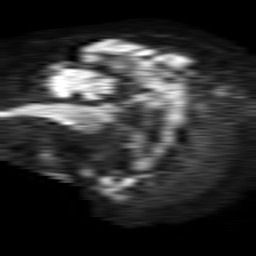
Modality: TRACE
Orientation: sagittal
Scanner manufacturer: philips
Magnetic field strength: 1.5 T
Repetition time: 4.6 s
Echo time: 0.08517 s